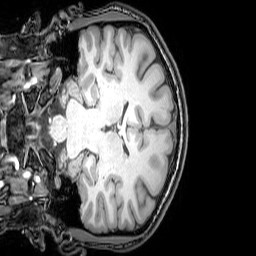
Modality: T1w
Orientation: coronal
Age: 24
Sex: male
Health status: healthy
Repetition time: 0.081 s
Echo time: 0.037 s